Question: This works correctly, and returns correct results:
'''
query = params[:query].downcase
users = User.find(:all, :conditions => ['username LIKE ?', "%#{query}%"])
'''
However, I think this is unsafe as it is open to SQL injection attacks?
So I'm trying to do to it like this:
'''
users = User.all(:conditions => ["username LIKE ?", query])
'''
or even
'''
users = User.where("username LIKE ?", query)
'''
but neither of those 2 return any results.
What's the correct way to do this?
This works:
'''
users = User.where("username LIKE ?", "%#{query}%")
'''
But according to Rails docs:

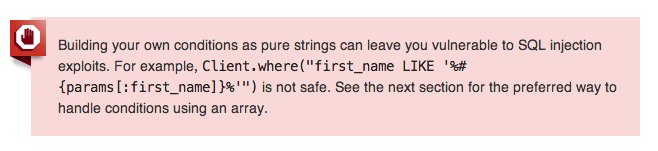
Answer: You're missing the percentage symbol in your alternative attempts at the query:
'''
query = "%thing_to_find%"
users = User.all(:conditions => ["username LIKE ?", query])
'''
-or-
'''
query = "%thing_to_find%"
users = User.where("username LIKE ?", query)
'''
But with that said, your first example is safe from SQL injection. In fact all three of your examples are AOK!